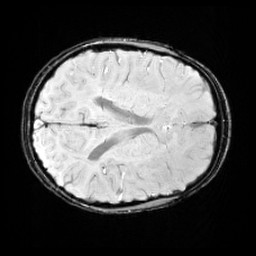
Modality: SWI
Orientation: axial
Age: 9
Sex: male
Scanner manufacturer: siemens
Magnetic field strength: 3 T
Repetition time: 0.027 s
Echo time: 0.02 s